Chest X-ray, PA view. Patient: 58 years old, sex M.
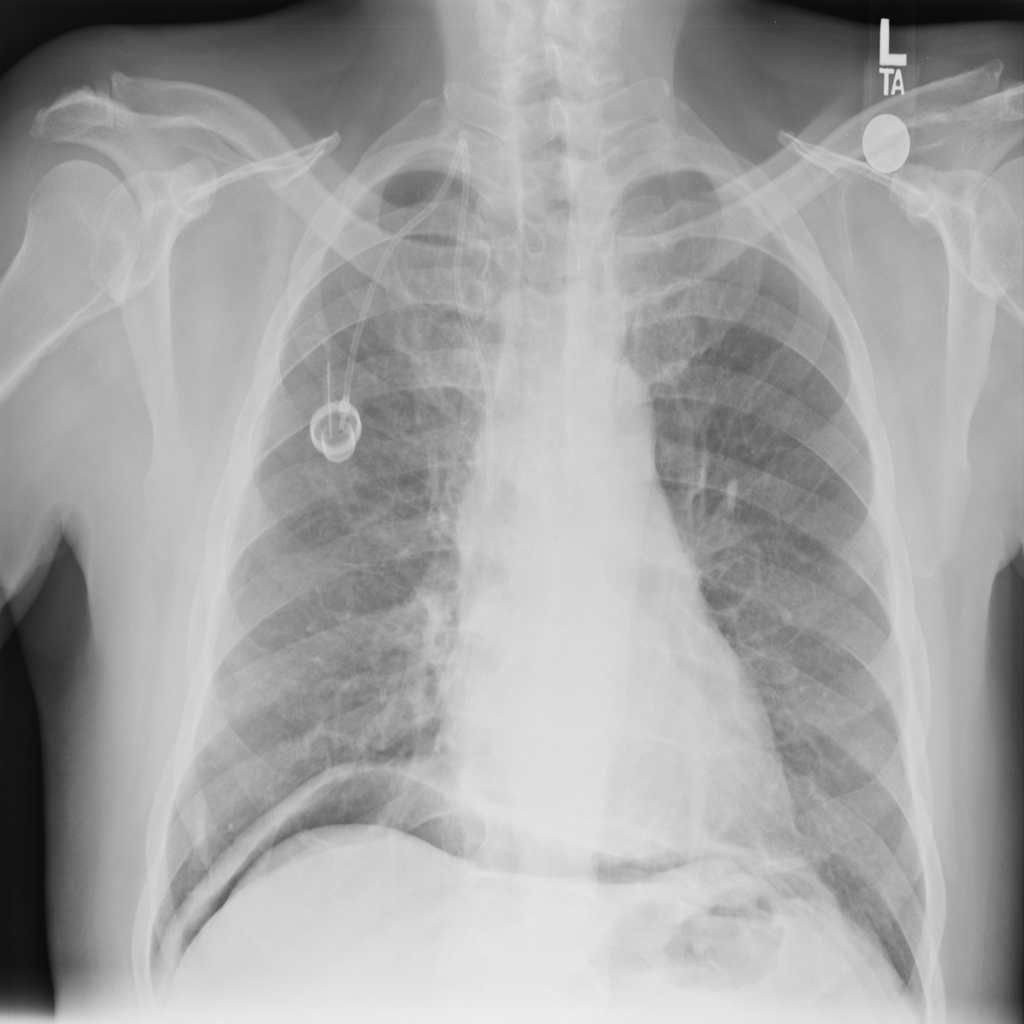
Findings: No Finding